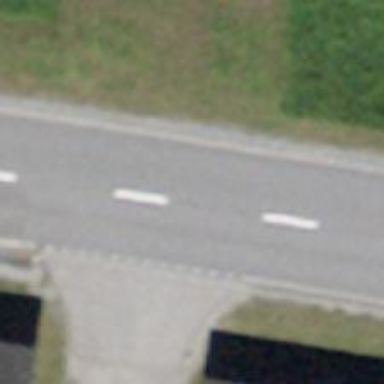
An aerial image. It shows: Asphalt road classified as primary highway.